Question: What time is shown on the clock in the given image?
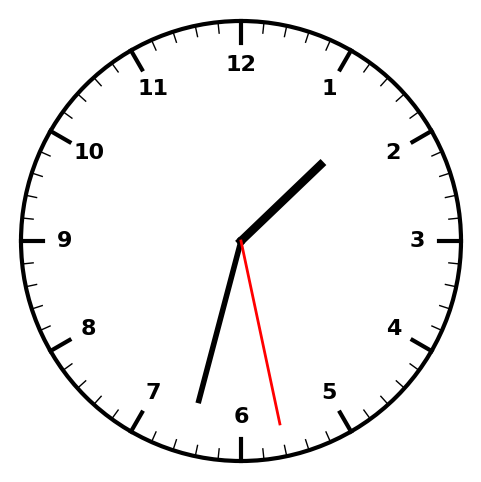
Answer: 01:32:28